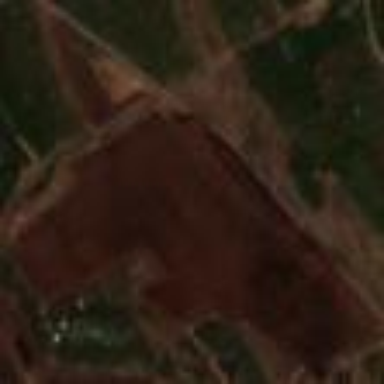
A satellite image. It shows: Quarry area.